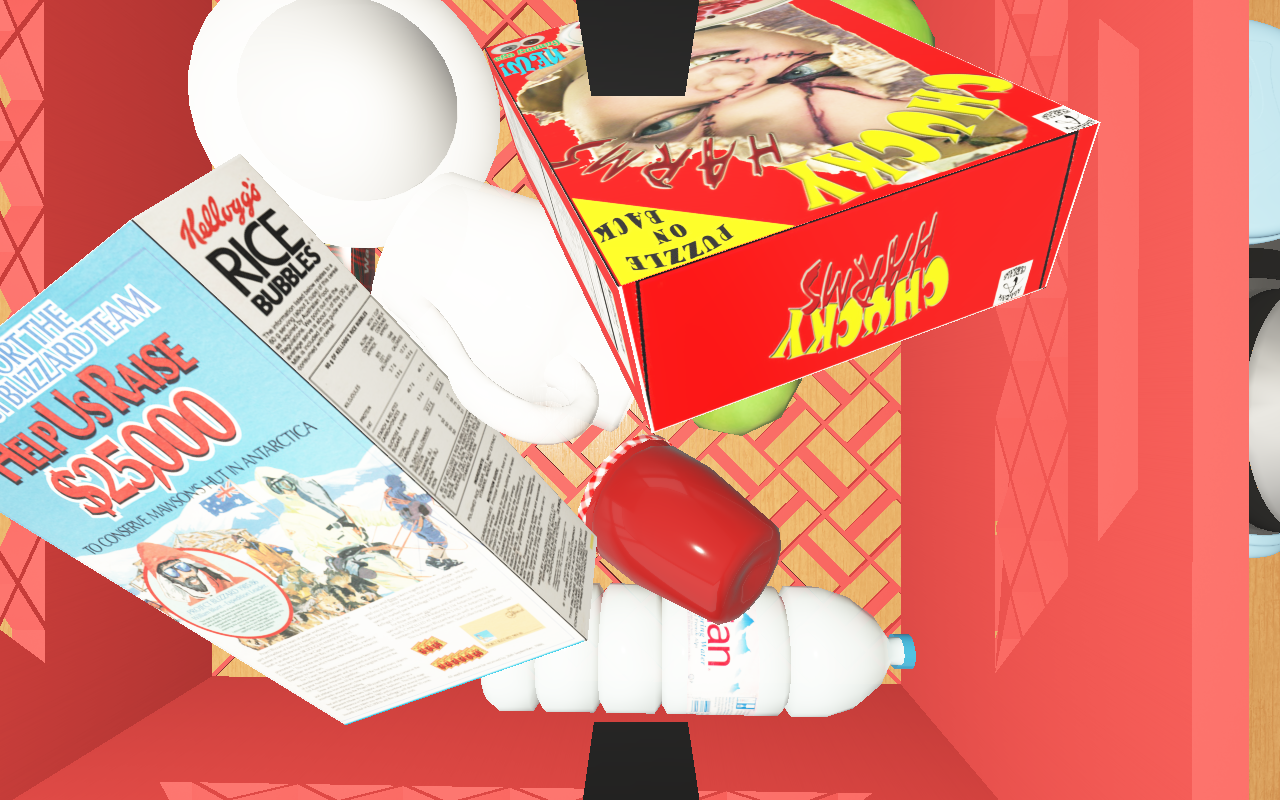
Objects in the scene:
carafe
water bottle
apple
apple
orange
orange
plate
glass
cereal box
cereal box